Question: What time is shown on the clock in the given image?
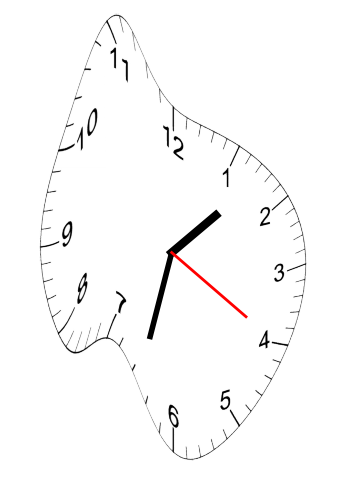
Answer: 01:32:20